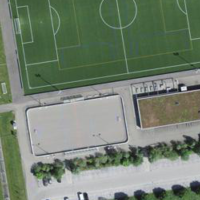
EUNIS habitat code: 53
Species observed at this site:
Cornus sanguinea
Prunus padus